Field crop: maize
Growth stage: 2
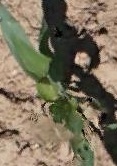
Species: maize